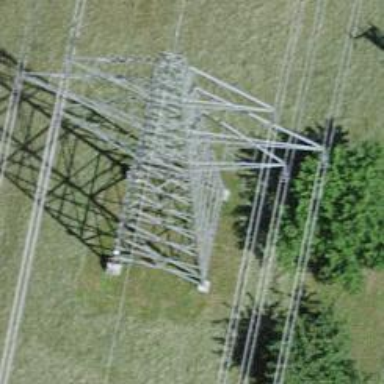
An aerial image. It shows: Power tower.